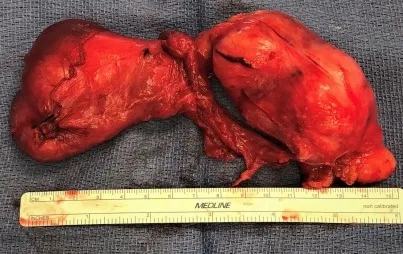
B: Gross image of the right inguinal mass excision with radical orchiectomy. The testicle is on the left and liposarcoma is on the right.
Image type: medical_photograph (other_medical_photograph)